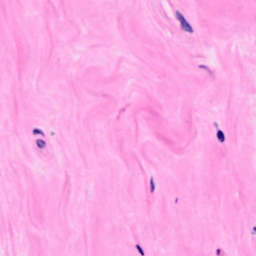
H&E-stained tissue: Breast